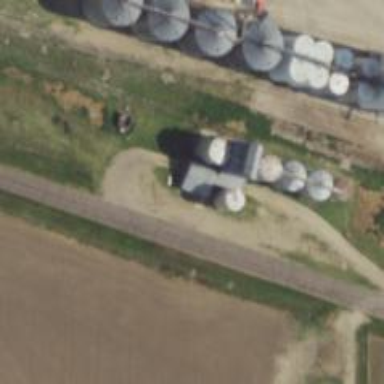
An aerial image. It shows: Silo.